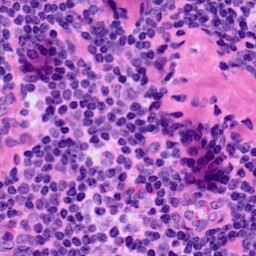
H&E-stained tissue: LymphNode